Question: I need to pivot rows to columns in SSIS.
I am using Integration Services in the Microsoft Visual Studio version 2010.
I have a flat file with the following info:
'''
column 0 column1 column2
-------------------------------------
d-5454-s34 name Frans
d-5454-s34 sd xyh
d-5454-s34 description Group zen
d-5454-s34 member xxxx
d-5454-s34 member yyyy
d-5454-s34 member zzzzz
d-5454-s34 member uuuuu
d-5454-s45 name He-man
d-5454-s45 sd ygh
d-5454-s45 description Group Comics
d-5454-s45 member eeee
d-5454-s45 member ffffff
e-3434-t45 name Calvin
e-3434-t45 sd trdg
'''
and the final output should be
'''
id name sd description member
---------------------------------------------------------------------------
d-5454-s34 Frans xyh Group zen xxxx; yyyy; zzzzz; uuuuu
d-5454-s45 He-man ygh Group Comics eeee; ffffff
e-3434-t45 Calvin trdg NULL NULL
'''
I have used the flat file component and the result is the same as you see BEFORE the final output (check above).
If I setup with the pivot component in SSIS as follows:
I set the as column 1 (it contains rows Name, sd, description and member - this last is repeated....) , the as column 0 as we have the id that should not be repeated. :) and finally the as column 2. Afterwards I have set pivot output columns as C_NAME, C_sd, C_description, C_member... but as member is repeated in several rows it is throwing this error... Duplicate key value "member" ... how to overcome this?
Just to test i have deleted all remaining Members leaving only one member, in this way it works. Now I need to get a way to aggregate the several rows with MEMBER duplicated (column 0). How to use the aggregate function of SSIS to group only the member in column 1 and connecting all the different values for member in column 2 separated by ; as shown in the last table. Thank you.
[
<URL>
<URL>
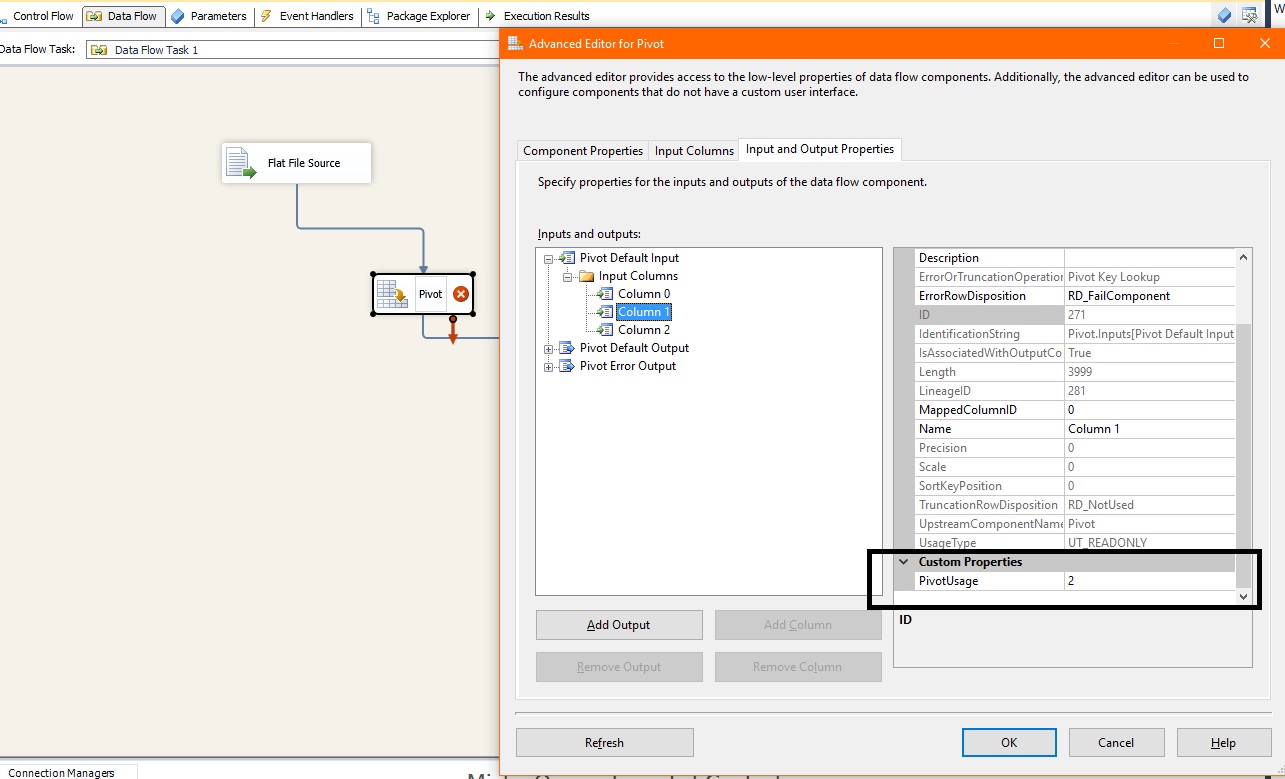
Answer: You would need to change your approach a bit and transform ('aggregate') your data before you are actually doing the 'pivot' operation.
Built a sample package to demonstrate the solution -
As per the package the data needs to be sorted first as the job would be comparing records with each other. Next we need a 'script component' (type 'transformation'). Select all the required 'input' and create the necessary 'output' columns. The data type of the output columns would be same as input just make sure to increase the size of the last column(column3). Also, make sure the 'script component' is 'asynchronous' because it throws out a different number of rows than there are incomming.
Use the below code in script component which would be checking the previous row value and appending the data as a semi-colon separated list of related records.
'''
bool initialRow = true; // Indicater for the first row
string column0 = "";
string column1 = "";
string column2 = "";
public override void Input0_ProcessInput(Input0Buffer Buffer)
{
// Loop through buffer
while (Buffer.NextRow())
{
// Process an input row
Input0_ProcessInputRow(Buffer);
// Change the indicator after the first row has been processed
initialRow = false;
}
// Check if this is the last row
if (Buffer.EndOfRowset())
{
// Fill the columns of the existing output row with values
// from the variable before closing this Script Component
Output0Buffer.Column0 = column0;
Output0Buffer.Column1 = column1;
Output0Buffer.Column2 = column2;
}
}
public override void Input0_ProcessInputRow(Input0Buffer Row)
{
if (initialRow)
{
// This is for the first input row only
// Create a new output row
Output0Buffer.AddRow();
// Now fill the variables with the values from the input row
column0 = Row.column0;
column1 = Row.column1;
column2 = Row.column2;
}
else if ((!initialRow) & ((column0 != Row.column0) || (column1 != Row.column1)))
{
// This isn't the first row, but either the column1 or column2 did change
// Fill the columns of the existing output row with values
// from the variable before creating a new output row
Output0Buffer.Column0 = column0;
Output0Buffer.Column1 = column1;
Output0Buffer.Column2 = column2;
// Create a new output row
Output0Buffer.AddRow();
// Now fill the variables with the values from the input row
column0 = Row.column0;
column1 = Row.column1;
column2 = Row.column2;
}
else if ((!initialRow) & (column0 == Row.column0) & (column1 == Row.column1) & (column1 == "member"))
{
// This isn't the first row, and the column (member) did not change
// Concatenate the studentsname to the variable
column2 += ";" + Row.column2;
}
}
'''
<URL>
Reference: <URL>